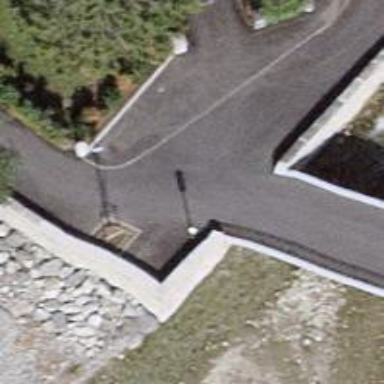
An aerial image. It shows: Asphalt pedestrian road.